Question: This seems to have been asked in stackoverflow a bit before with no convincing answers for most questions. anyways, i attempt again.
I have an Android App where am displaying a list where each row has an Edittext and Button component as seen below

The Edittext is non-editable when the view appears. I do this with the code below:
'''
private void setNameAsEditable (View rowView, boolean setToEditable) {
EditText textView = (EditText) rowView
.findViewById(R.id.edittext_name);
textView.setFocusableInTouchMode(setToEditable);
textView.setFocusable(setToEditable);
ImageButton button = (ImageButton) rowView
.findViewById(R.id.button_save_name);
if ( setToEditable ) {
button.setVisibility (View.VISIBLE); // nullpointerexception here
} else {
button.setVisibility (View.GONE);
}
'''
When I long-press, and setToEditable is true, it throws nullpointerexception in the line indicated above. it doesn't seem to find the button component. However, 'button.setVisibility (View.GONE);' is executed when setToEditable is false without any issue.
Can someone please help?
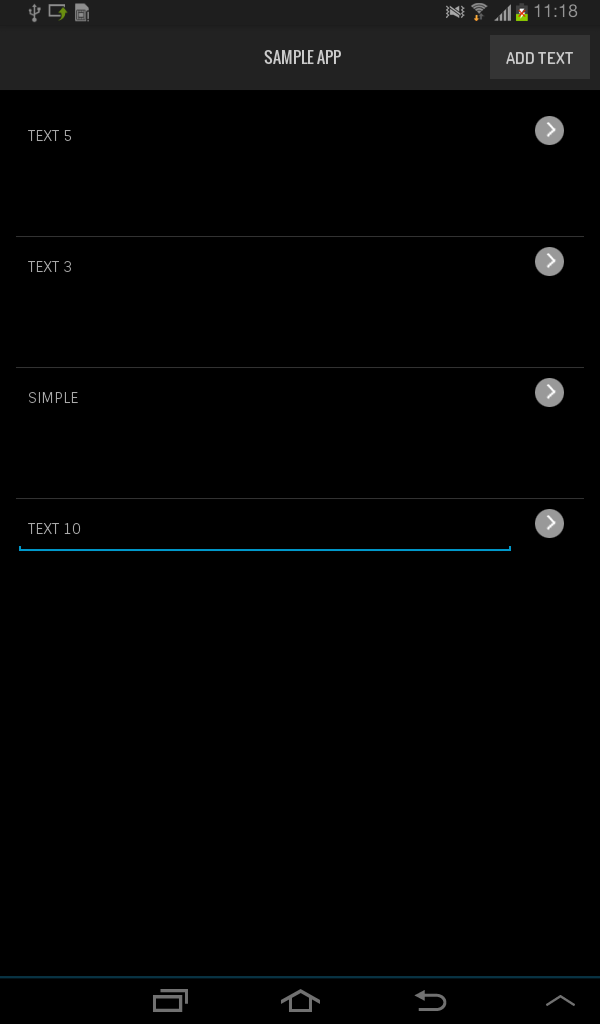
Answer: 'rowView' appears to be your 'EditText' while you actually want the parent view that has the 'button' inside of it. If you call 'findViewById' and the id doesn't exist inside of that view, it will return null.